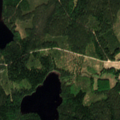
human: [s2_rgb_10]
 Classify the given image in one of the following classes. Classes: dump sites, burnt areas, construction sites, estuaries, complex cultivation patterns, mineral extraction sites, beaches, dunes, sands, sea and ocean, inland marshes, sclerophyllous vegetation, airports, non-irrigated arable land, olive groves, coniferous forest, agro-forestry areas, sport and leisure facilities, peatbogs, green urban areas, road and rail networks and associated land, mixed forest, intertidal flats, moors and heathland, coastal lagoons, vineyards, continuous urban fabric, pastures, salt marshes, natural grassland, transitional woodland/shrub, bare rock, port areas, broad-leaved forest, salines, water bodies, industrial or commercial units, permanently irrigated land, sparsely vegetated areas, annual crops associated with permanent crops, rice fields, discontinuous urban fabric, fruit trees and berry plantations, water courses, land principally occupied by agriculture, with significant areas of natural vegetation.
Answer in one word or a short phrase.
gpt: coniferous forest, transitional woodland/shrub, water bodies